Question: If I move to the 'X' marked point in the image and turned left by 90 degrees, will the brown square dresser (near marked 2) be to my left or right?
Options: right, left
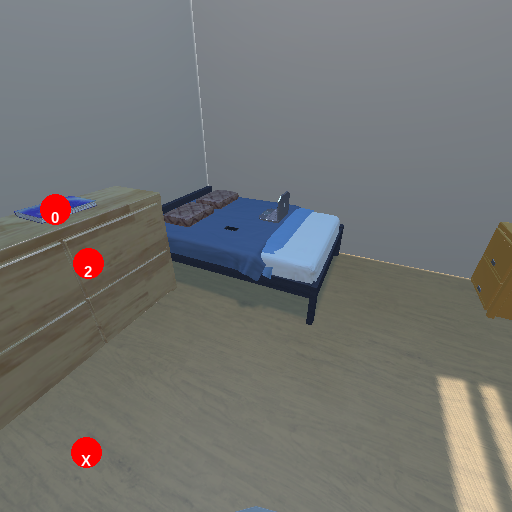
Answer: right